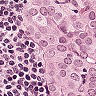
Metastatic tissue present: yes